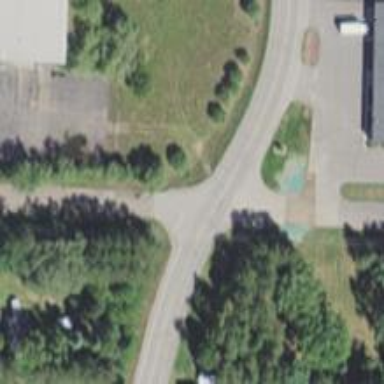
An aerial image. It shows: Stop road.